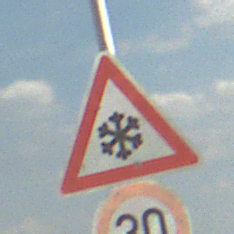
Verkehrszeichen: SchneeOderEisglaette
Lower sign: Geschwindigkeit30
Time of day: MorningAfternoon
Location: Outdoor (Beach)
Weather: PartlyCloudy
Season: NotSpecified
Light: Natural